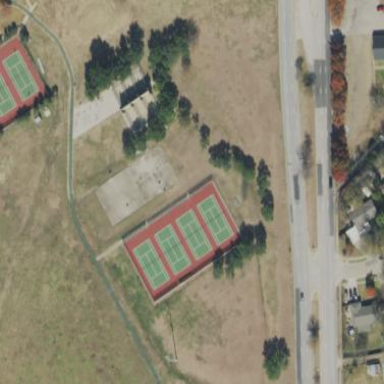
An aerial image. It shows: Tennis court on pitch.